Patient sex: F
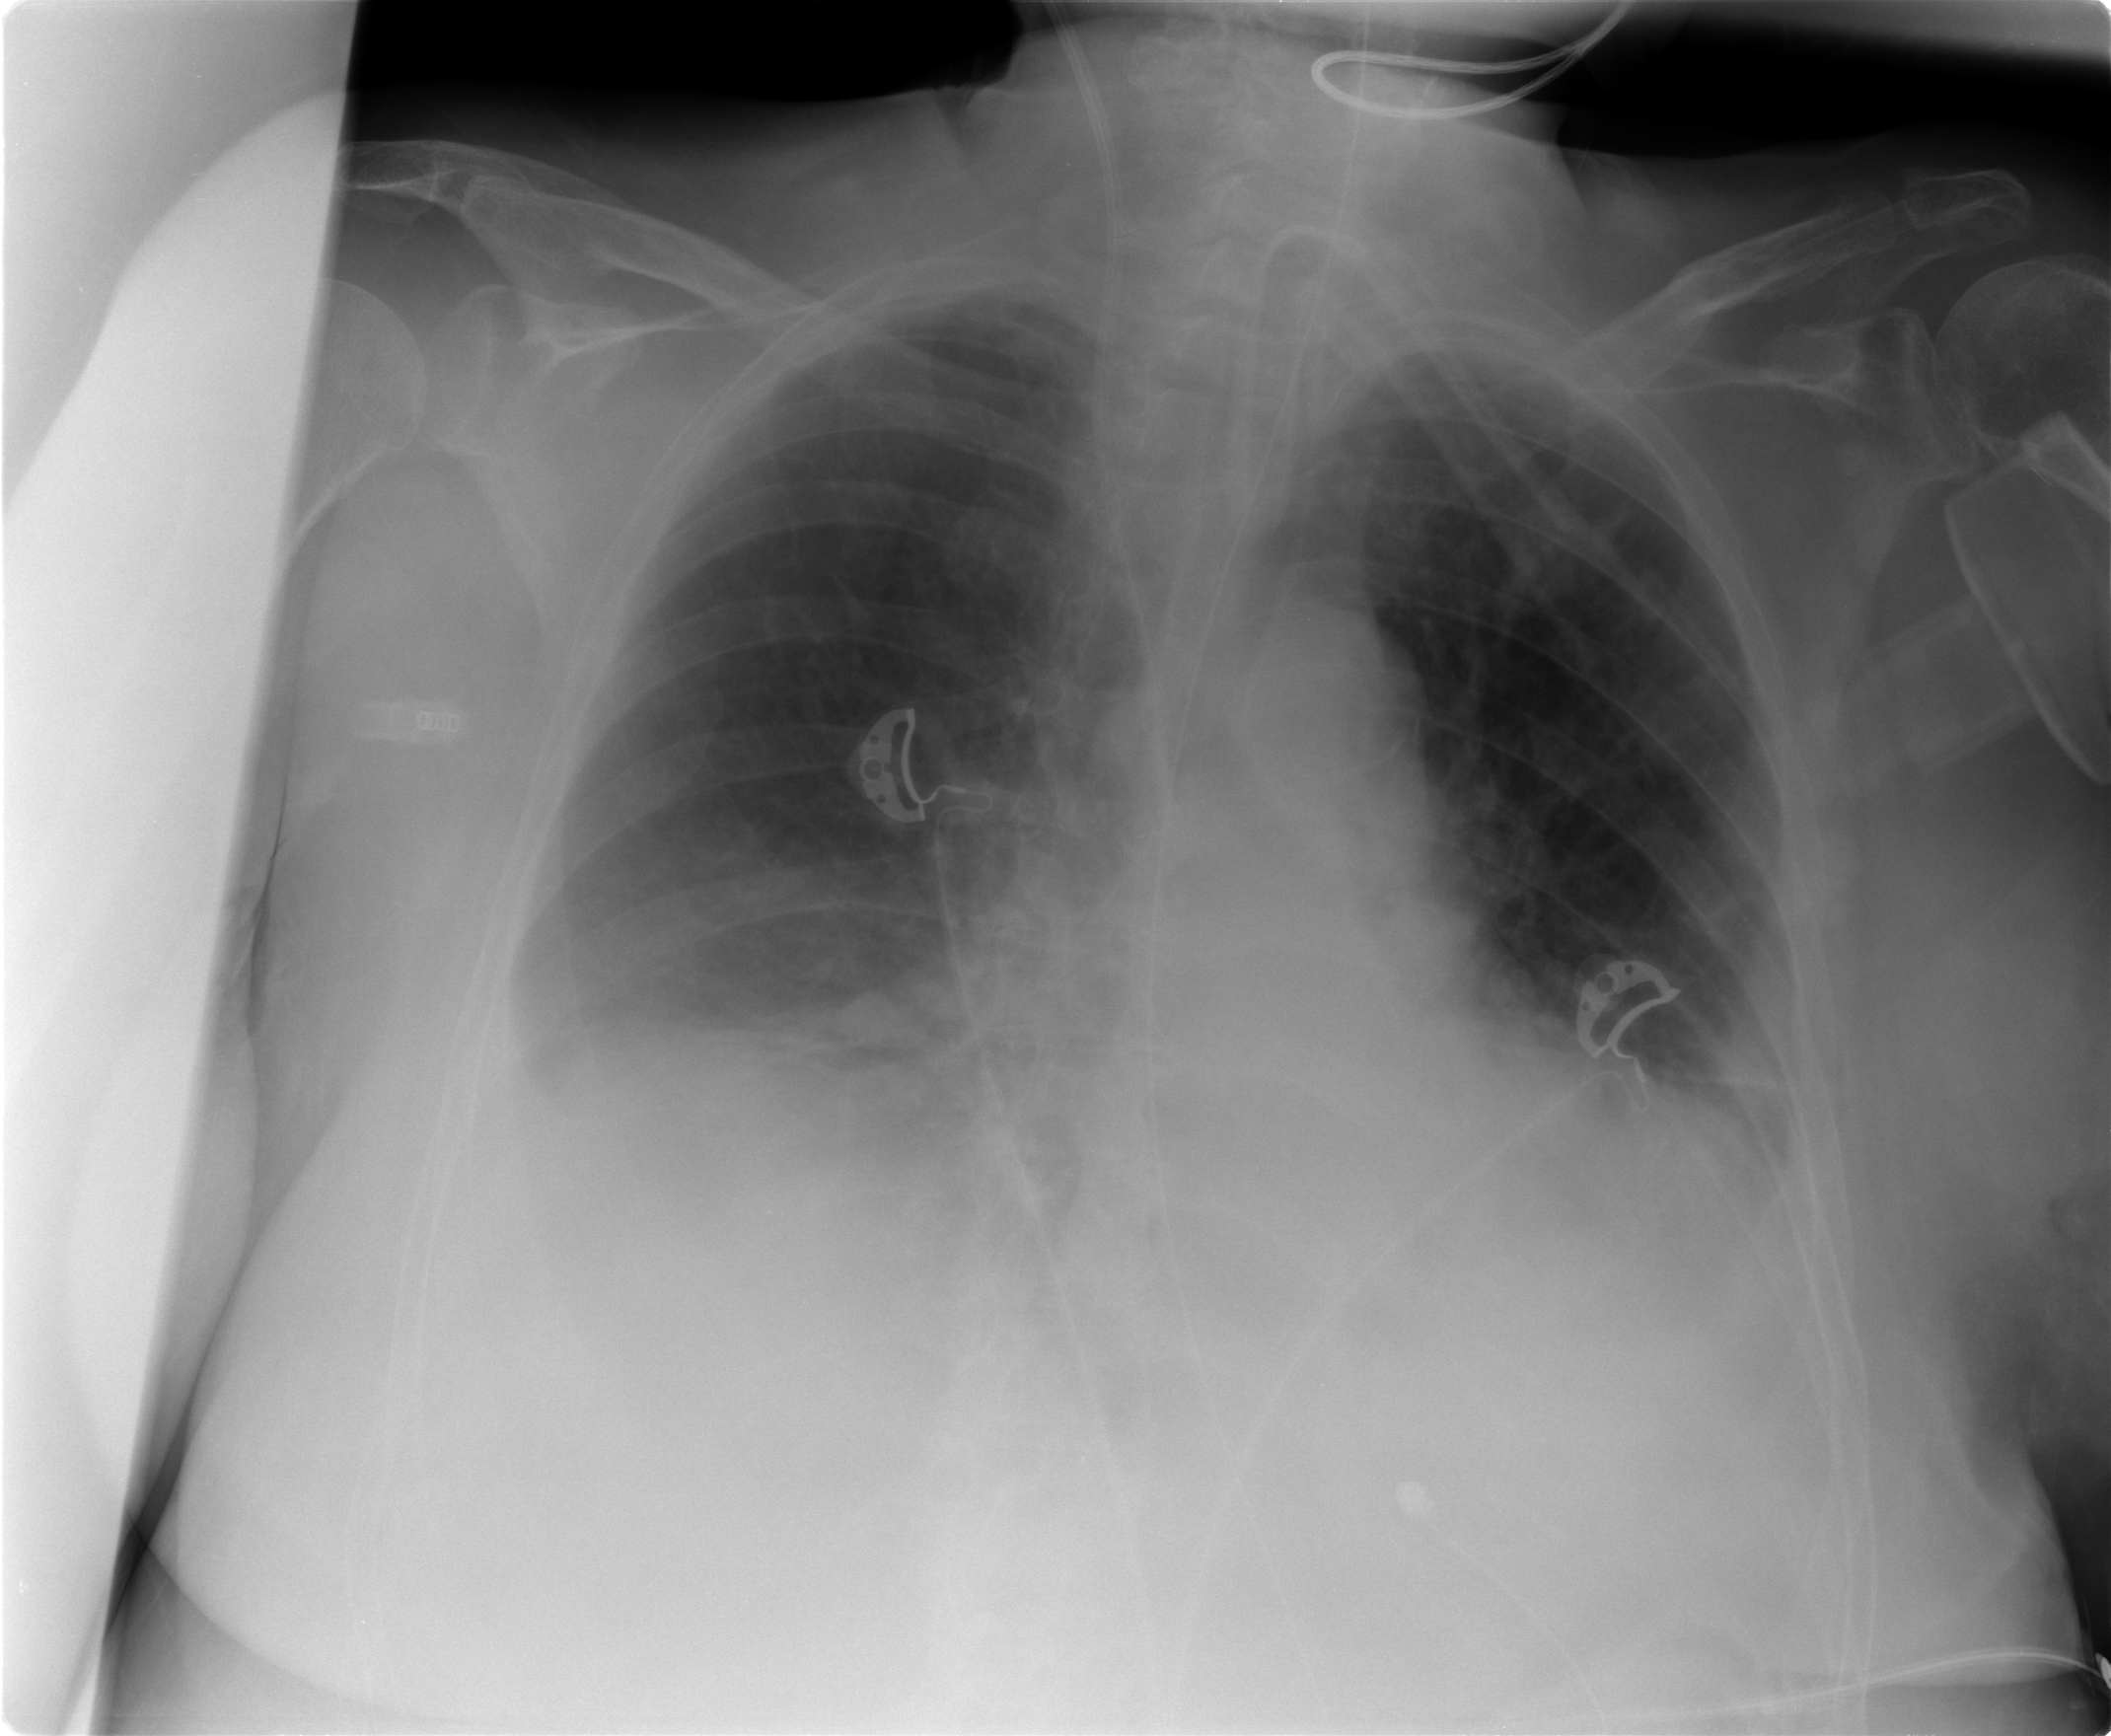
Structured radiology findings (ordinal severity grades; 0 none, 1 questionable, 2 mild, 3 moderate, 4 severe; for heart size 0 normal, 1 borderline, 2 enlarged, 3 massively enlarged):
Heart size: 1
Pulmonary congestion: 2
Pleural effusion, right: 2
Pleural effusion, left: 2
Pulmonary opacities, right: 0
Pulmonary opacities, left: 0
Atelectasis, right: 2
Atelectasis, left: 2